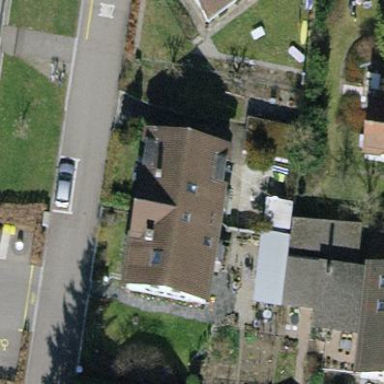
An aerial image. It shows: Semidetached house with gabled roof made of tiles.